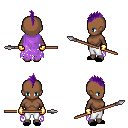
a pixel art fantasy rpg character, female body template, human, dark skin, maroon tattered cape, white pants, purple mohawk hairstyle, gold gloves, black slippers, spear, four views (front, back, left, right), 2x2 character sprite sheet, small pixel art, hard edges, no anti-aliasing